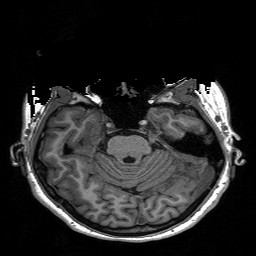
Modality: T1w
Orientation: coronal
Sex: female
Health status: healthy
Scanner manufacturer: siemens
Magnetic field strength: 3 T
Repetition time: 3.2 s